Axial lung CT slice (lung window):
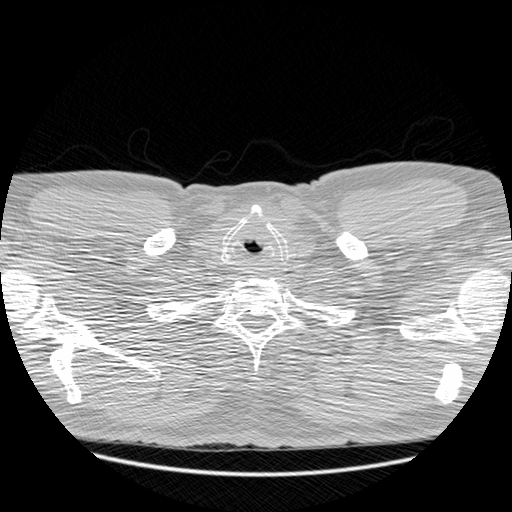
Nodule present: no